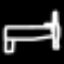
Label: bed